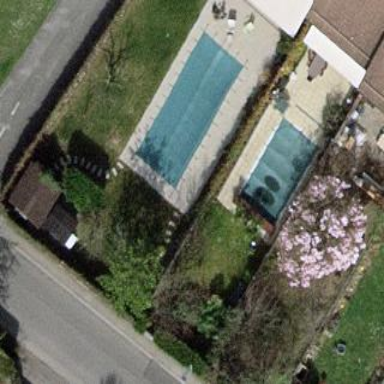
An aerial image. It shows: Swimming pool located in leisure land.